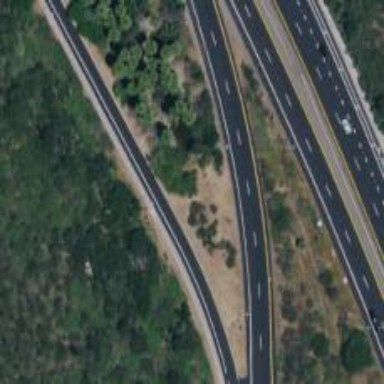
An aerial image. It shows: Trunk link road with asphalt surface.